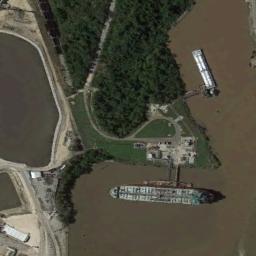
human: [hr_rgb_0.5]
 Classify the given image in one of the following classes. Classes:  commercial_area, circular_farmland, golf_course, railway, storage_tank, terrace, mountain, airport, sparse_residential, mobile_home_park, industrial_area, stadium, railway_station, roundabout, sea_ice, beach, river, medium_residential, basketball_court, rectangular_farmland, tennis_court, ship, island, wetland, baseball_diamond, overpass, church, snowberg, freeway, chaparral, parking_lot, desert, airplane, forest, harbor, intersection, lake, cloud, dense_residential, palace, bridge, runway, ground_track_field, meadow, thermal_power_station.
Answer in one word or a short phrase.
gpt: ship